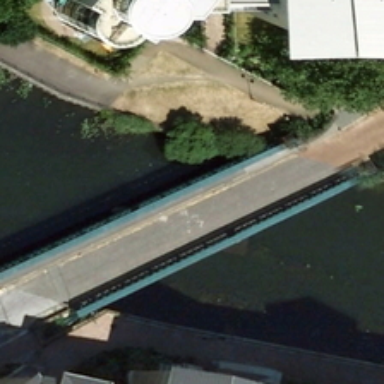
Several buildings and green trees are in two sides of a river with a bridge over it .